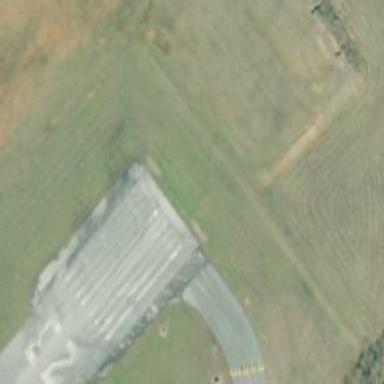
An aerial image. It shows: Runway at airport.